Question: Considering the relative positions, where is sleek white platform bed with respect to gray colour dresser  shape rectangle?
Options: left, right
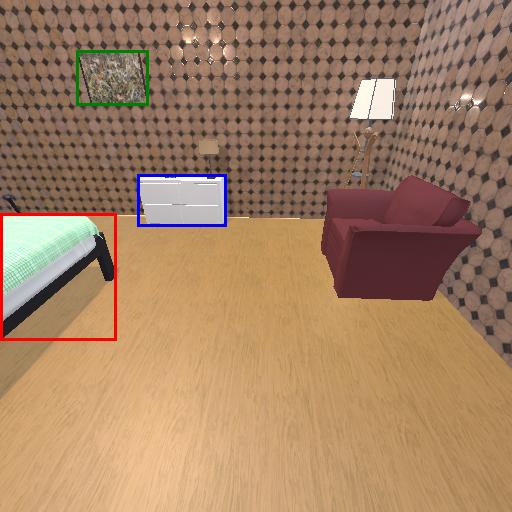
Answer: left